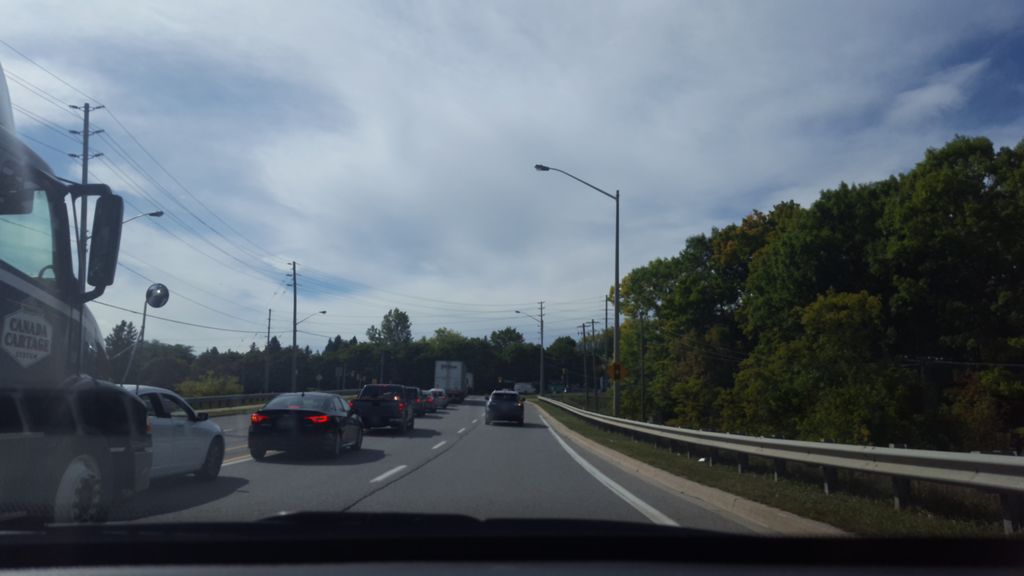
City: toronto